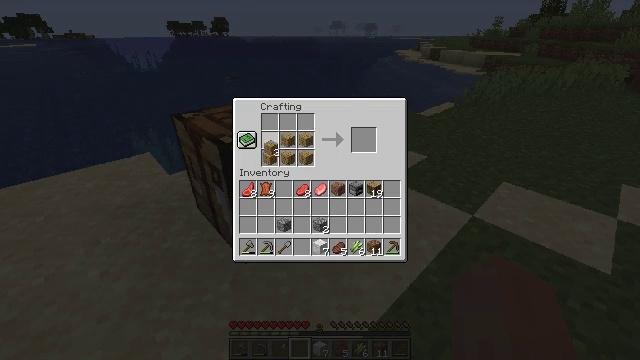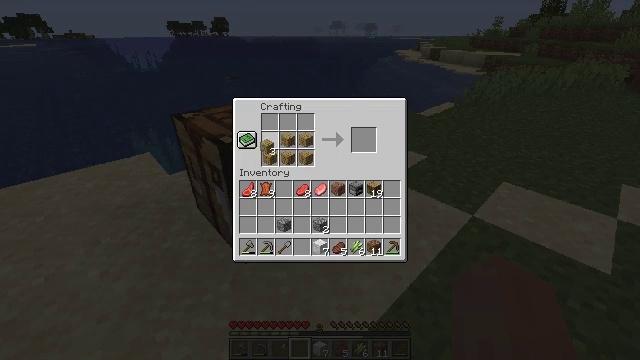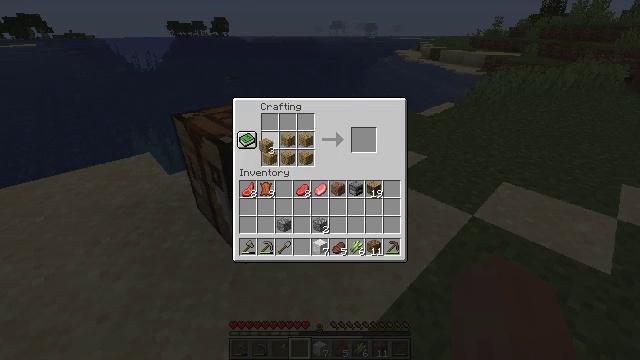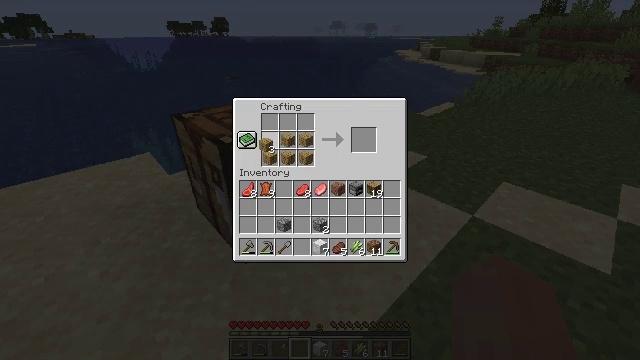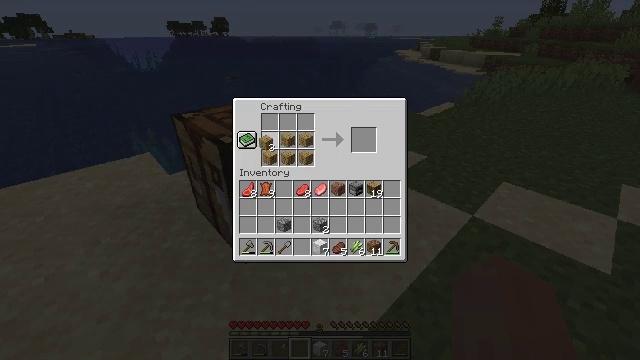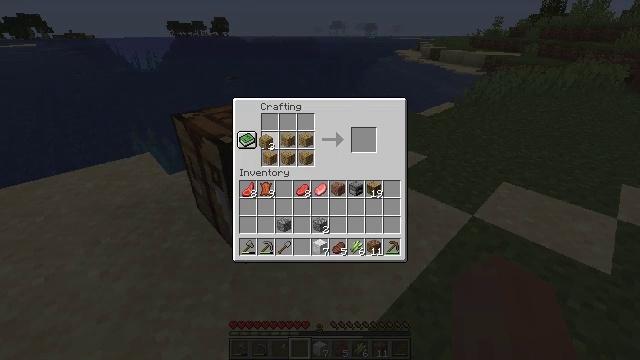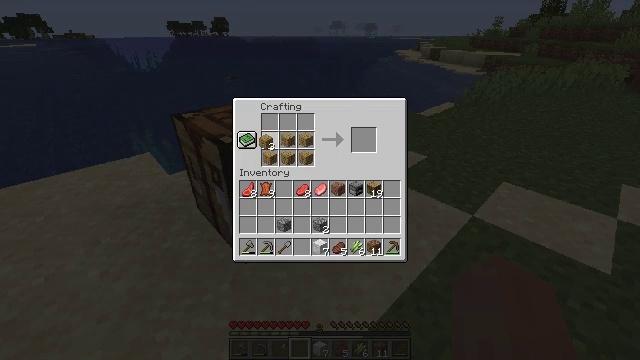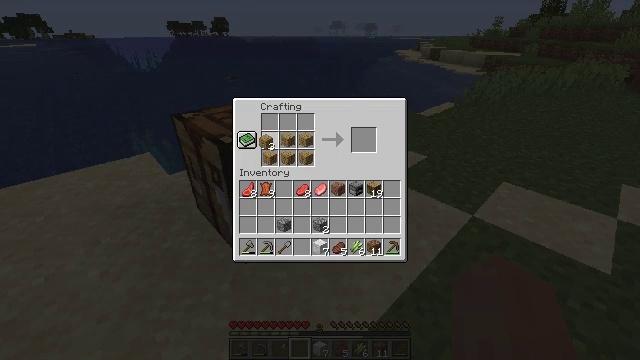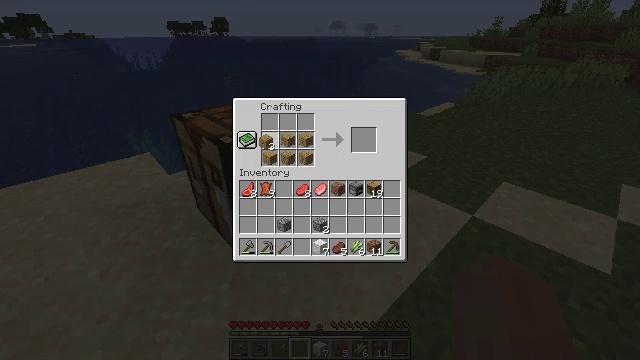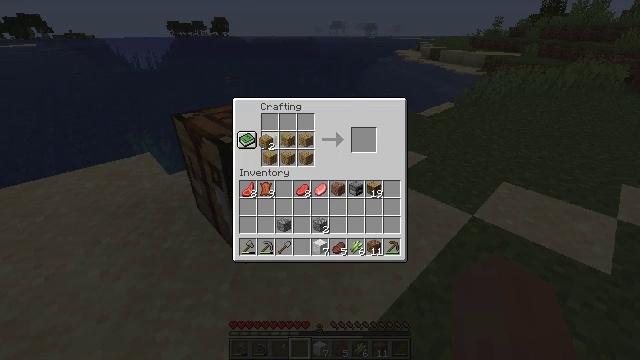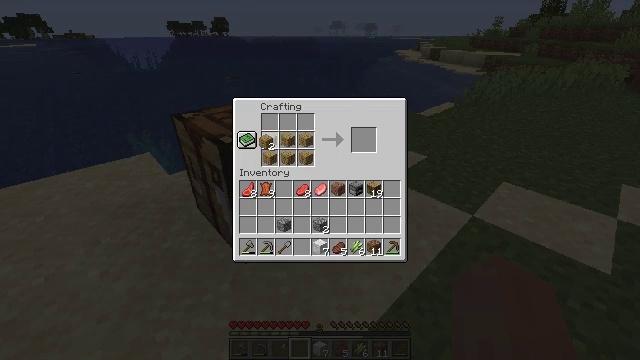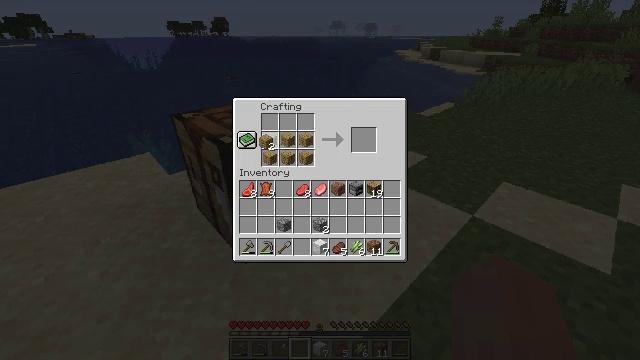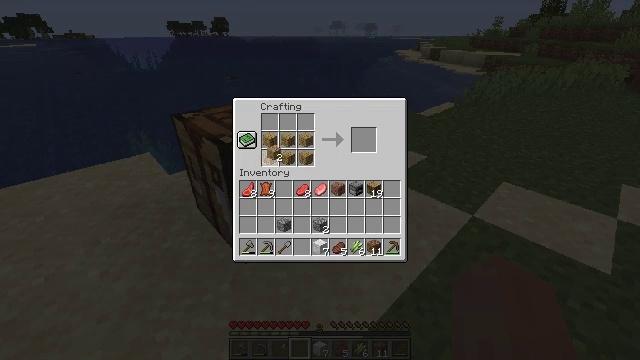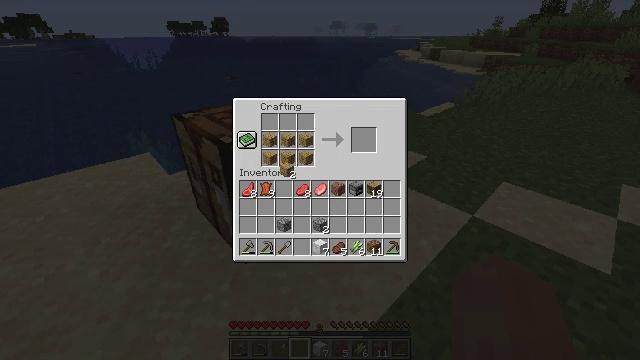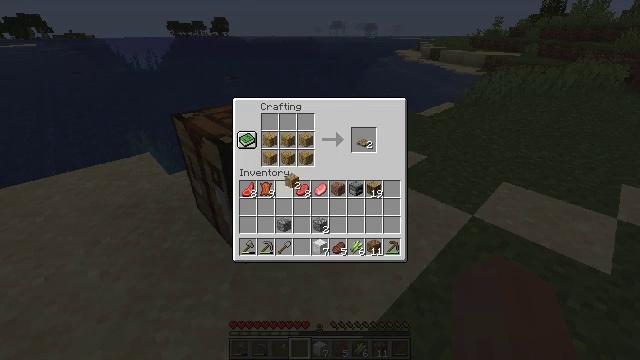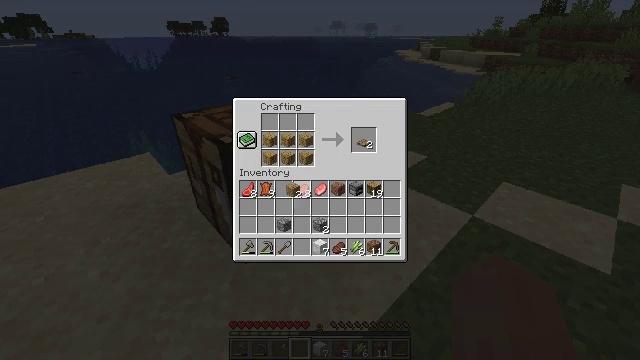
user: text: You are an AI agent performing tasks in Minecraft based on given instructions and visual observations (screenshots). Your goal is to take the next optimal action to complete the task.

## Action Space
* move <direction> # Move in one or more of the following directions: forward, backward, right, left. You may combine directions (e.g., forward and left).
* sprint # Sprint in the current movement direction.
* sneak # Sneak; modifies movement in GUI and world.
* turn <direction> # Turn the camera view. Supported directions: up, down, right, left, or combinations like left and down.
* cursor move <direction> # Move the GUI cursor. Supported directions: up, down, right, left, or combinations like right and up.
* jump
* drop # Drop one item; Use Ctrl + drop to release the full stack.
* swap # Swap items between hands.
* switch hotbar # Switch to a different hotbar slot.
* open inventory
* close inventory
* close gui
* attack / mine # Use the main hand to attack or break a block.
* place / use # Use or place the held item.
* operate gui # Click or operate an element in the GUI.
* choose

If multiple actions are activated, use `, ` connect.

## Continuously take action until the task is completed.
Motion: motion action
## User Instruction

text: Create a oak boat with the crafting table.
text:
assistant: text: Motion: no_op
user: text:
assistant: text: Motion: no_op
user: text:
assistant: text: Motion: no_op
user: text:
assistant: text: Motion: no_op
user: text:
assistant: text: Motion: no_op
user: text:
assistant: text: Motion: choose
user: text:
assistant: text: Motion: choose
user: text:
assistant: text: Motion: choose
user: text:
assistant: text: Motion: no_op
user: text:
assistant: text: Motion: no_op
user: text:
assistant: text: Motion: no_op
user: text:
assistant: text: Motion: cursor move right and down
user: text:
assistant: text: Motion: cursor move right and down
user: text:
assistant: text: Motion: cursor move down
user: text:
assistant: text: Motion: cursor move down
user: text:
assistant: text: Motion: no_op
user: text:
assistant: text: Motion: operate gui
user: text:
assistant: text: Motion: operate gui
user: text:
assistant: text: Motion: operate gui
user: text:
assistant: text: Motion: no_op
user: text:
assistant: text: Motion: cursor move up
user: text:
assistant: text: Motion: cursor move up
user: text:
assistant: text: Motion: no_op
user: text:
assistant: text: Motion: no_op
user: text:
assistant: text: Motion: no_op
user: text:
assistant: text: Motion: no_op
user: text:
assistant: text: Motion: operate gui
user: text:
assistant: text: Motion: operate gui
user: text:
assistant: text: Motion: no_op
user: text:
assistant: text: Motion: no_op